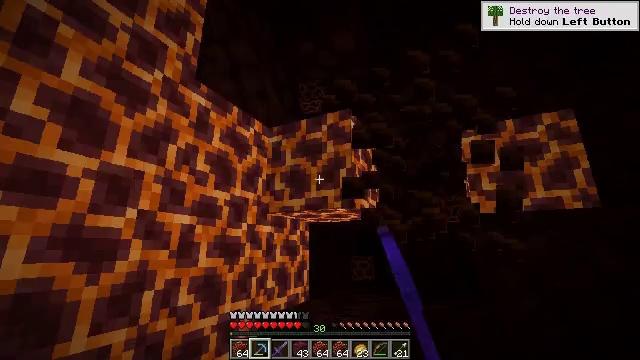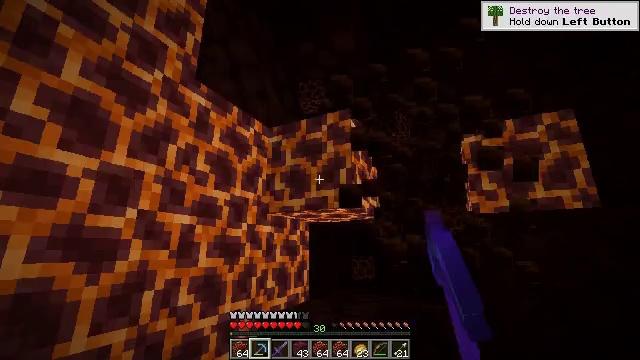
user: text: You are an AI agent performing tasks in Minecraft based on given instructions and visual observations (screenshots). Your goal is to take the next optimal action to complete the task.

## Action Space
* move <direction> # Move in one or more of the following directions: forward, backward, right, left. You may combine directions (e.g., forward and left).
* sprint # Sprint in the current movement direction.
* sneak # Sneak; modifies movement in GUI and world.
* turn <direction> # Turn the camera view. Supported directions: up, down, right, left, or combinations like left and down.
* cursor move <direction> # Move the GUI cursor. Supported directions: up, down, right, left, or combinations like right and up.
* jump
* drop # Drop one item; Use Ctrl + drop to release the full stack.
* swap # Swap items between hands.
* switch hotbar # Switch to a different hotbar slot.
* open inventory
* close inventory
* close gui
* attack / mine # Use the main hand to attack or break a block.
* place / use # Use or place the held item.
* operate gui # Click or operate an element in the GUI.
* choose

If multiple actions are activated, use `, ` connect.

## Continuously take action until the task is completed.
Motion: motion action
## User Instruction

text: Mine the netherrack in the Nether.
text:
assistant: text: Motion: no_op
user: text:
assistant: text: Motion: attack / mine